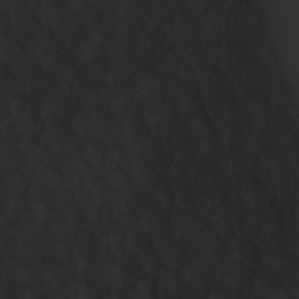
Label: non_frost